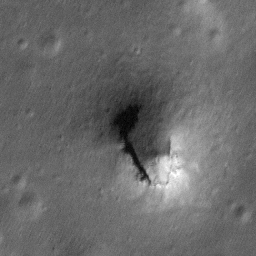
Pit: Sinus Iridum Pit
Host crater: Sinus Iridum
Host type: mare
Lunar coordinates: latitude 45.623, longitude 331.189